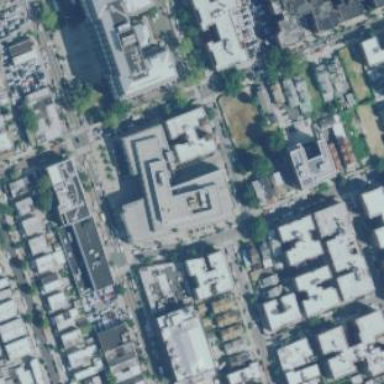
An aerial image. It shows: Public building that serves as courthouse.